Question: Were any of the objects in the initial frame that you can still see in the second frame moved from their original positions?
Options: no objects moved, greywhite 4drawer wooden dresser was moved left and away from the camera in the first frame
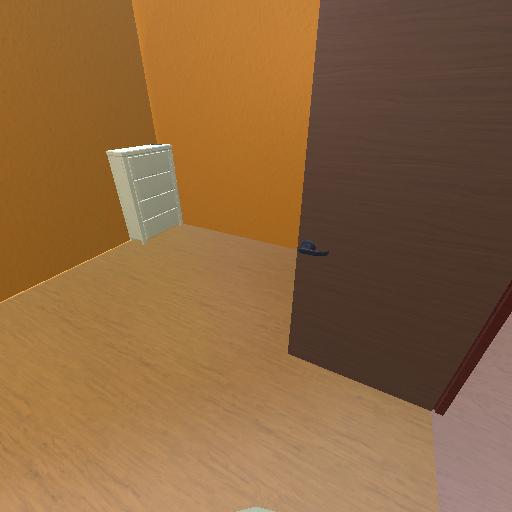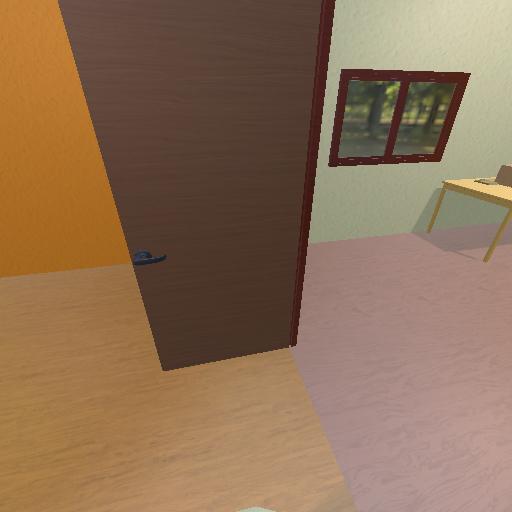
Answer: no objects moved